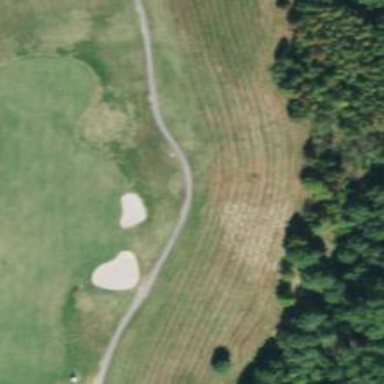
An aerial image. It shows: Path used for both walking and golf.